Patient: sex M, age 75
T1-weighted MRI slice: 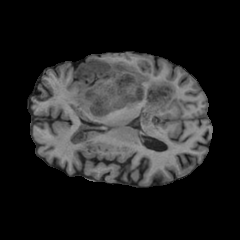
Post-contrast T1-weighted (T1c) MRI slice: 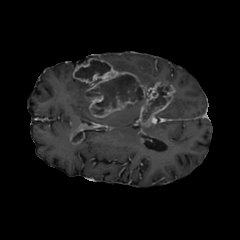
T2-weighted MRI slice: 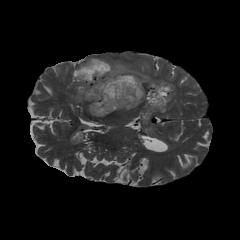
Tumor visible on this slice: yes
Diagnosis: Glioblastoma, IDH-wildtype
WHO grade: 4